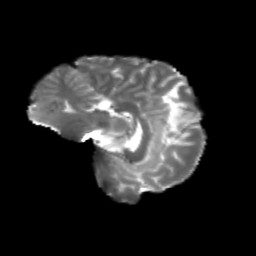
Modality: T2w
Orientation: sagittal
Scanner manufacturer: siemens
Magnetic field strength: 3 T
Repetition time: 4.16 s
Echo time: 0.0806 s